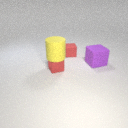
small red metal cube below large yellow rubber cylinder